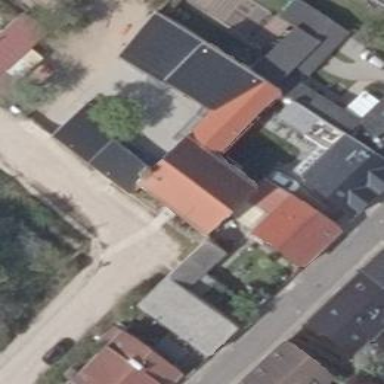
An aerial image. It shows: Kindergarten building.